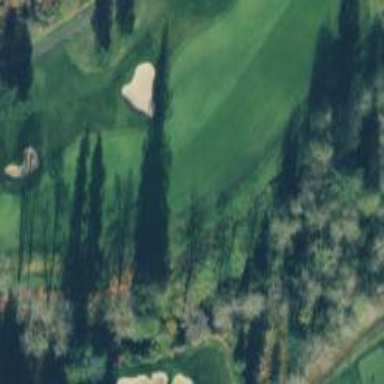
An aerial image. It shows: Golf hole.